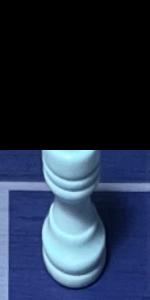
Label: Rook_White